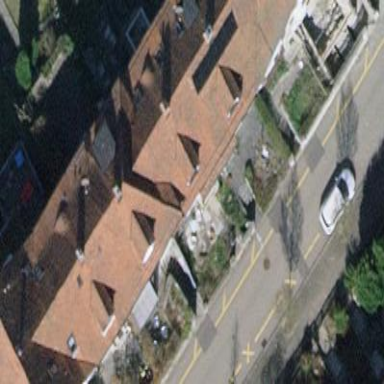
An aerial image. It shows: Building with tiled roof.